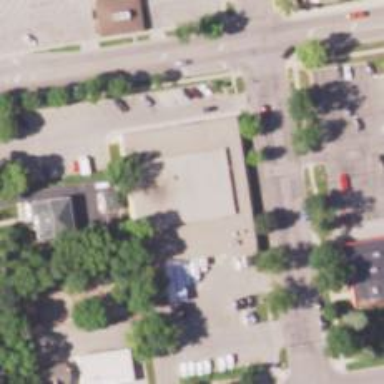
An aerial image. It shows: Post office.